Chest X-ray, PA view. Patient: 57 years old, sex F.
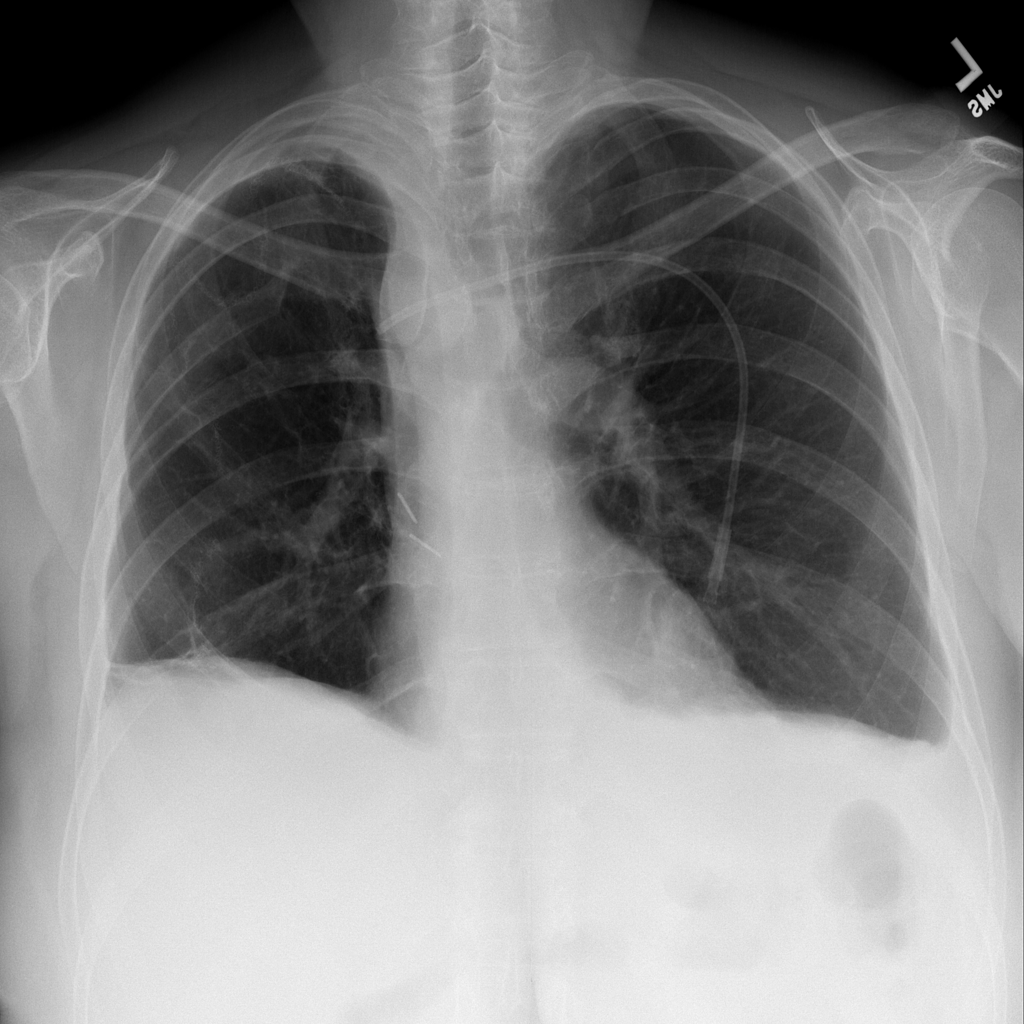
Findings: Effusion